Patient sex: M
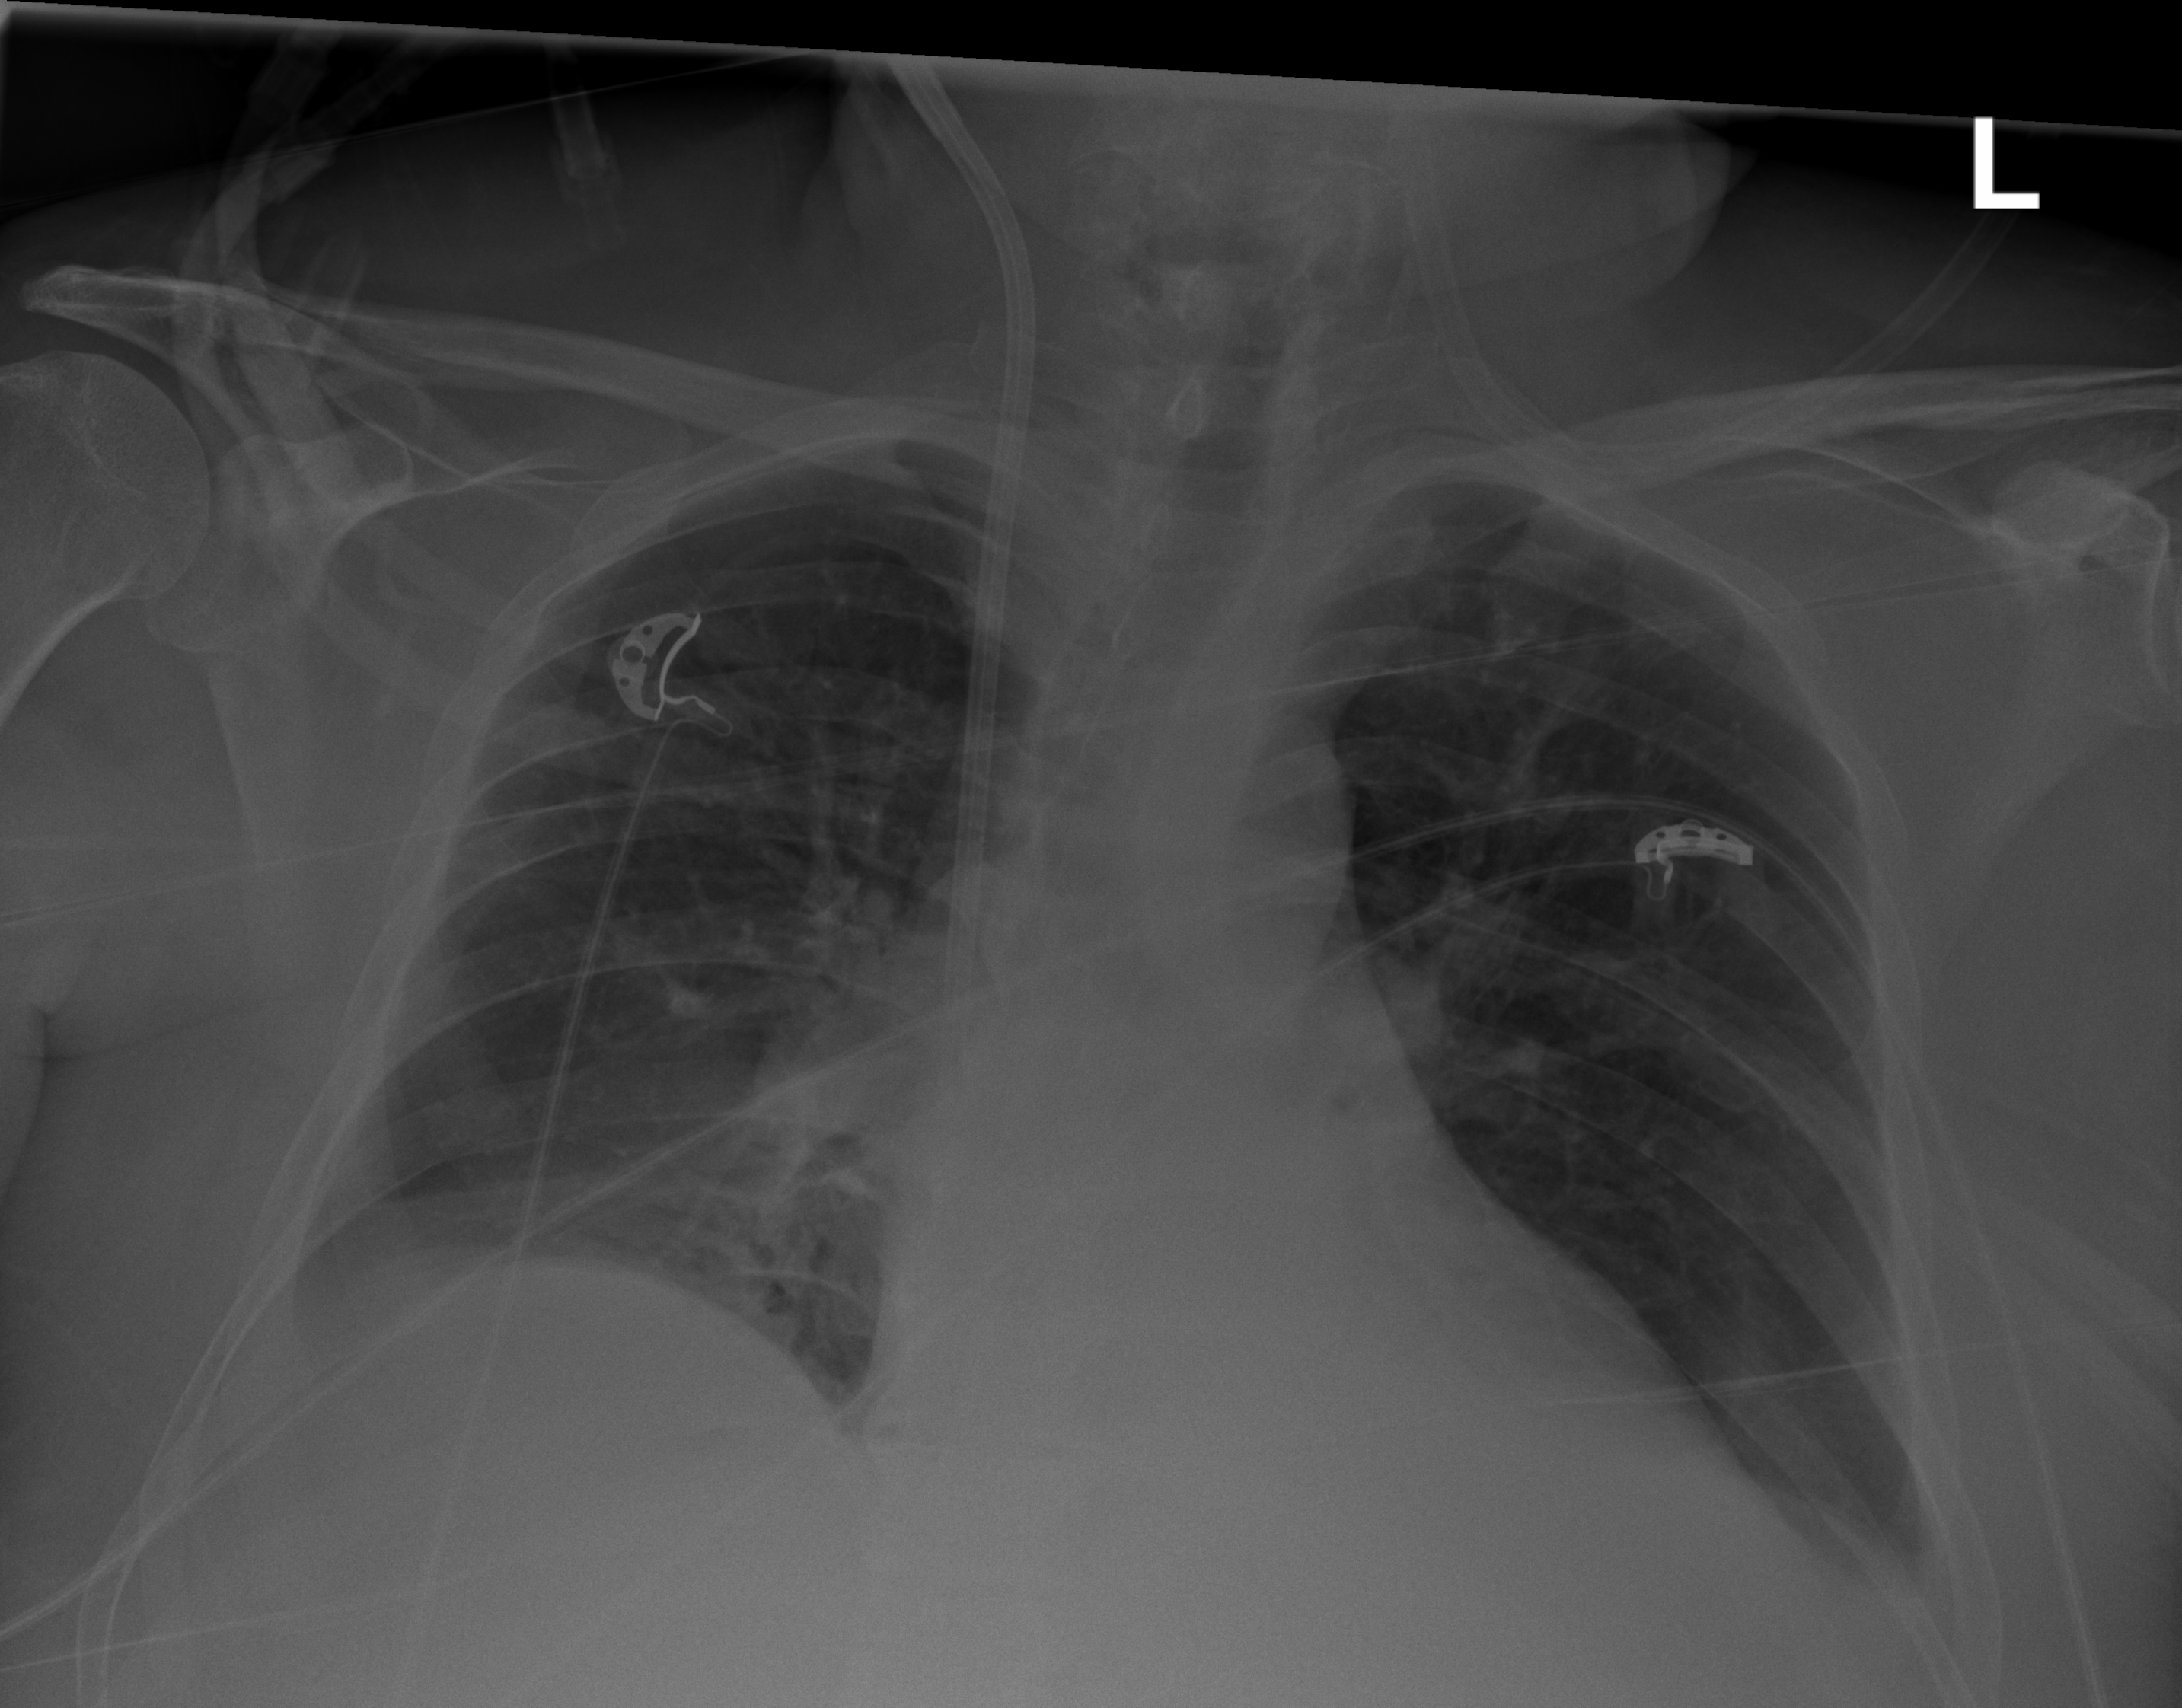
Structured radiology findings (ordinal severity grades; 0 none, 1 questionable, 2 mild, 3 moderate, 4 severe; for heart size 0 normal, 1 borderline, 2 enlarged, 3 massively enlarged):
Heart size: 0
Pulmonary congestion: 0
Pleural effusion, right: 2
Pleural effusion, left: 1
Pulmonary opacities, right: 0
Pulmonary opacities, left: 0
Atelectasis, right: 2
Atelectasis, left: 0